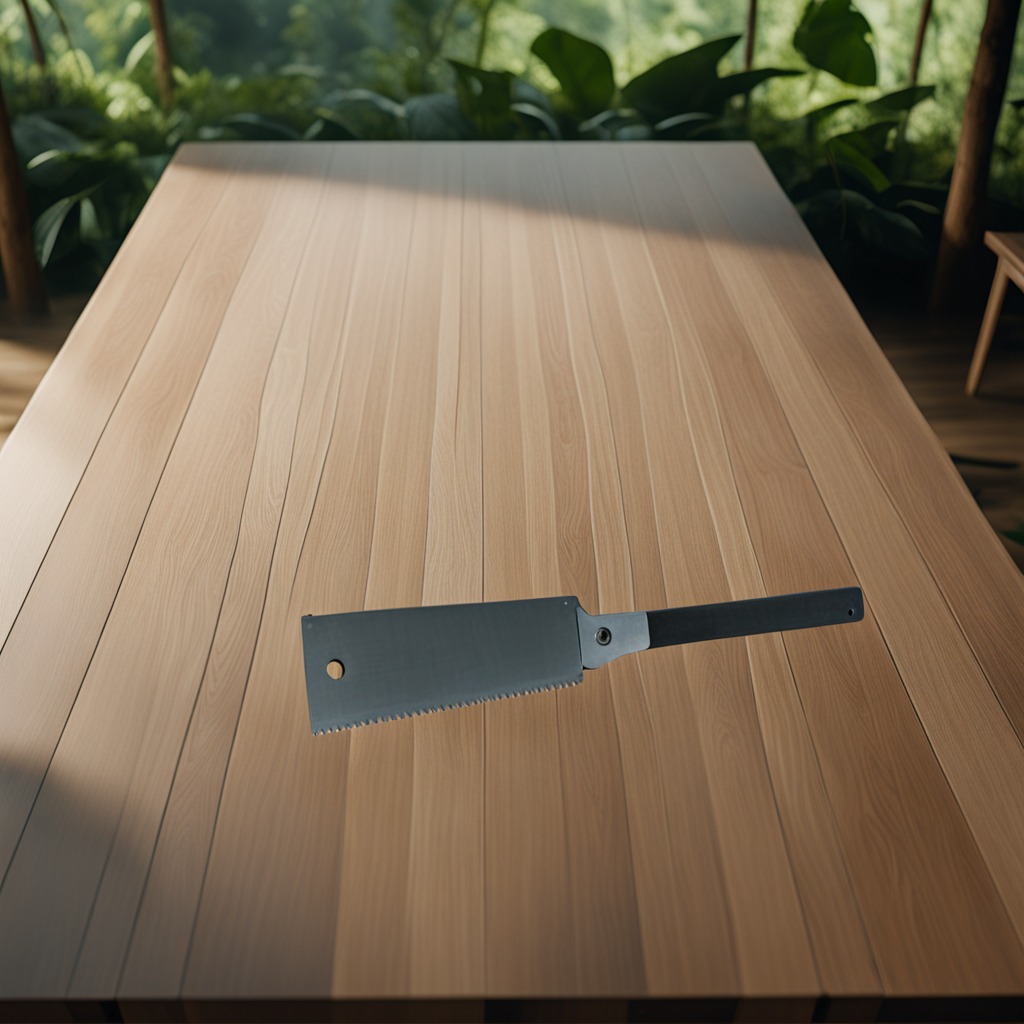
A metal saw lies on a wooden table inside a jungle field workshop tent.